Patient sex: F
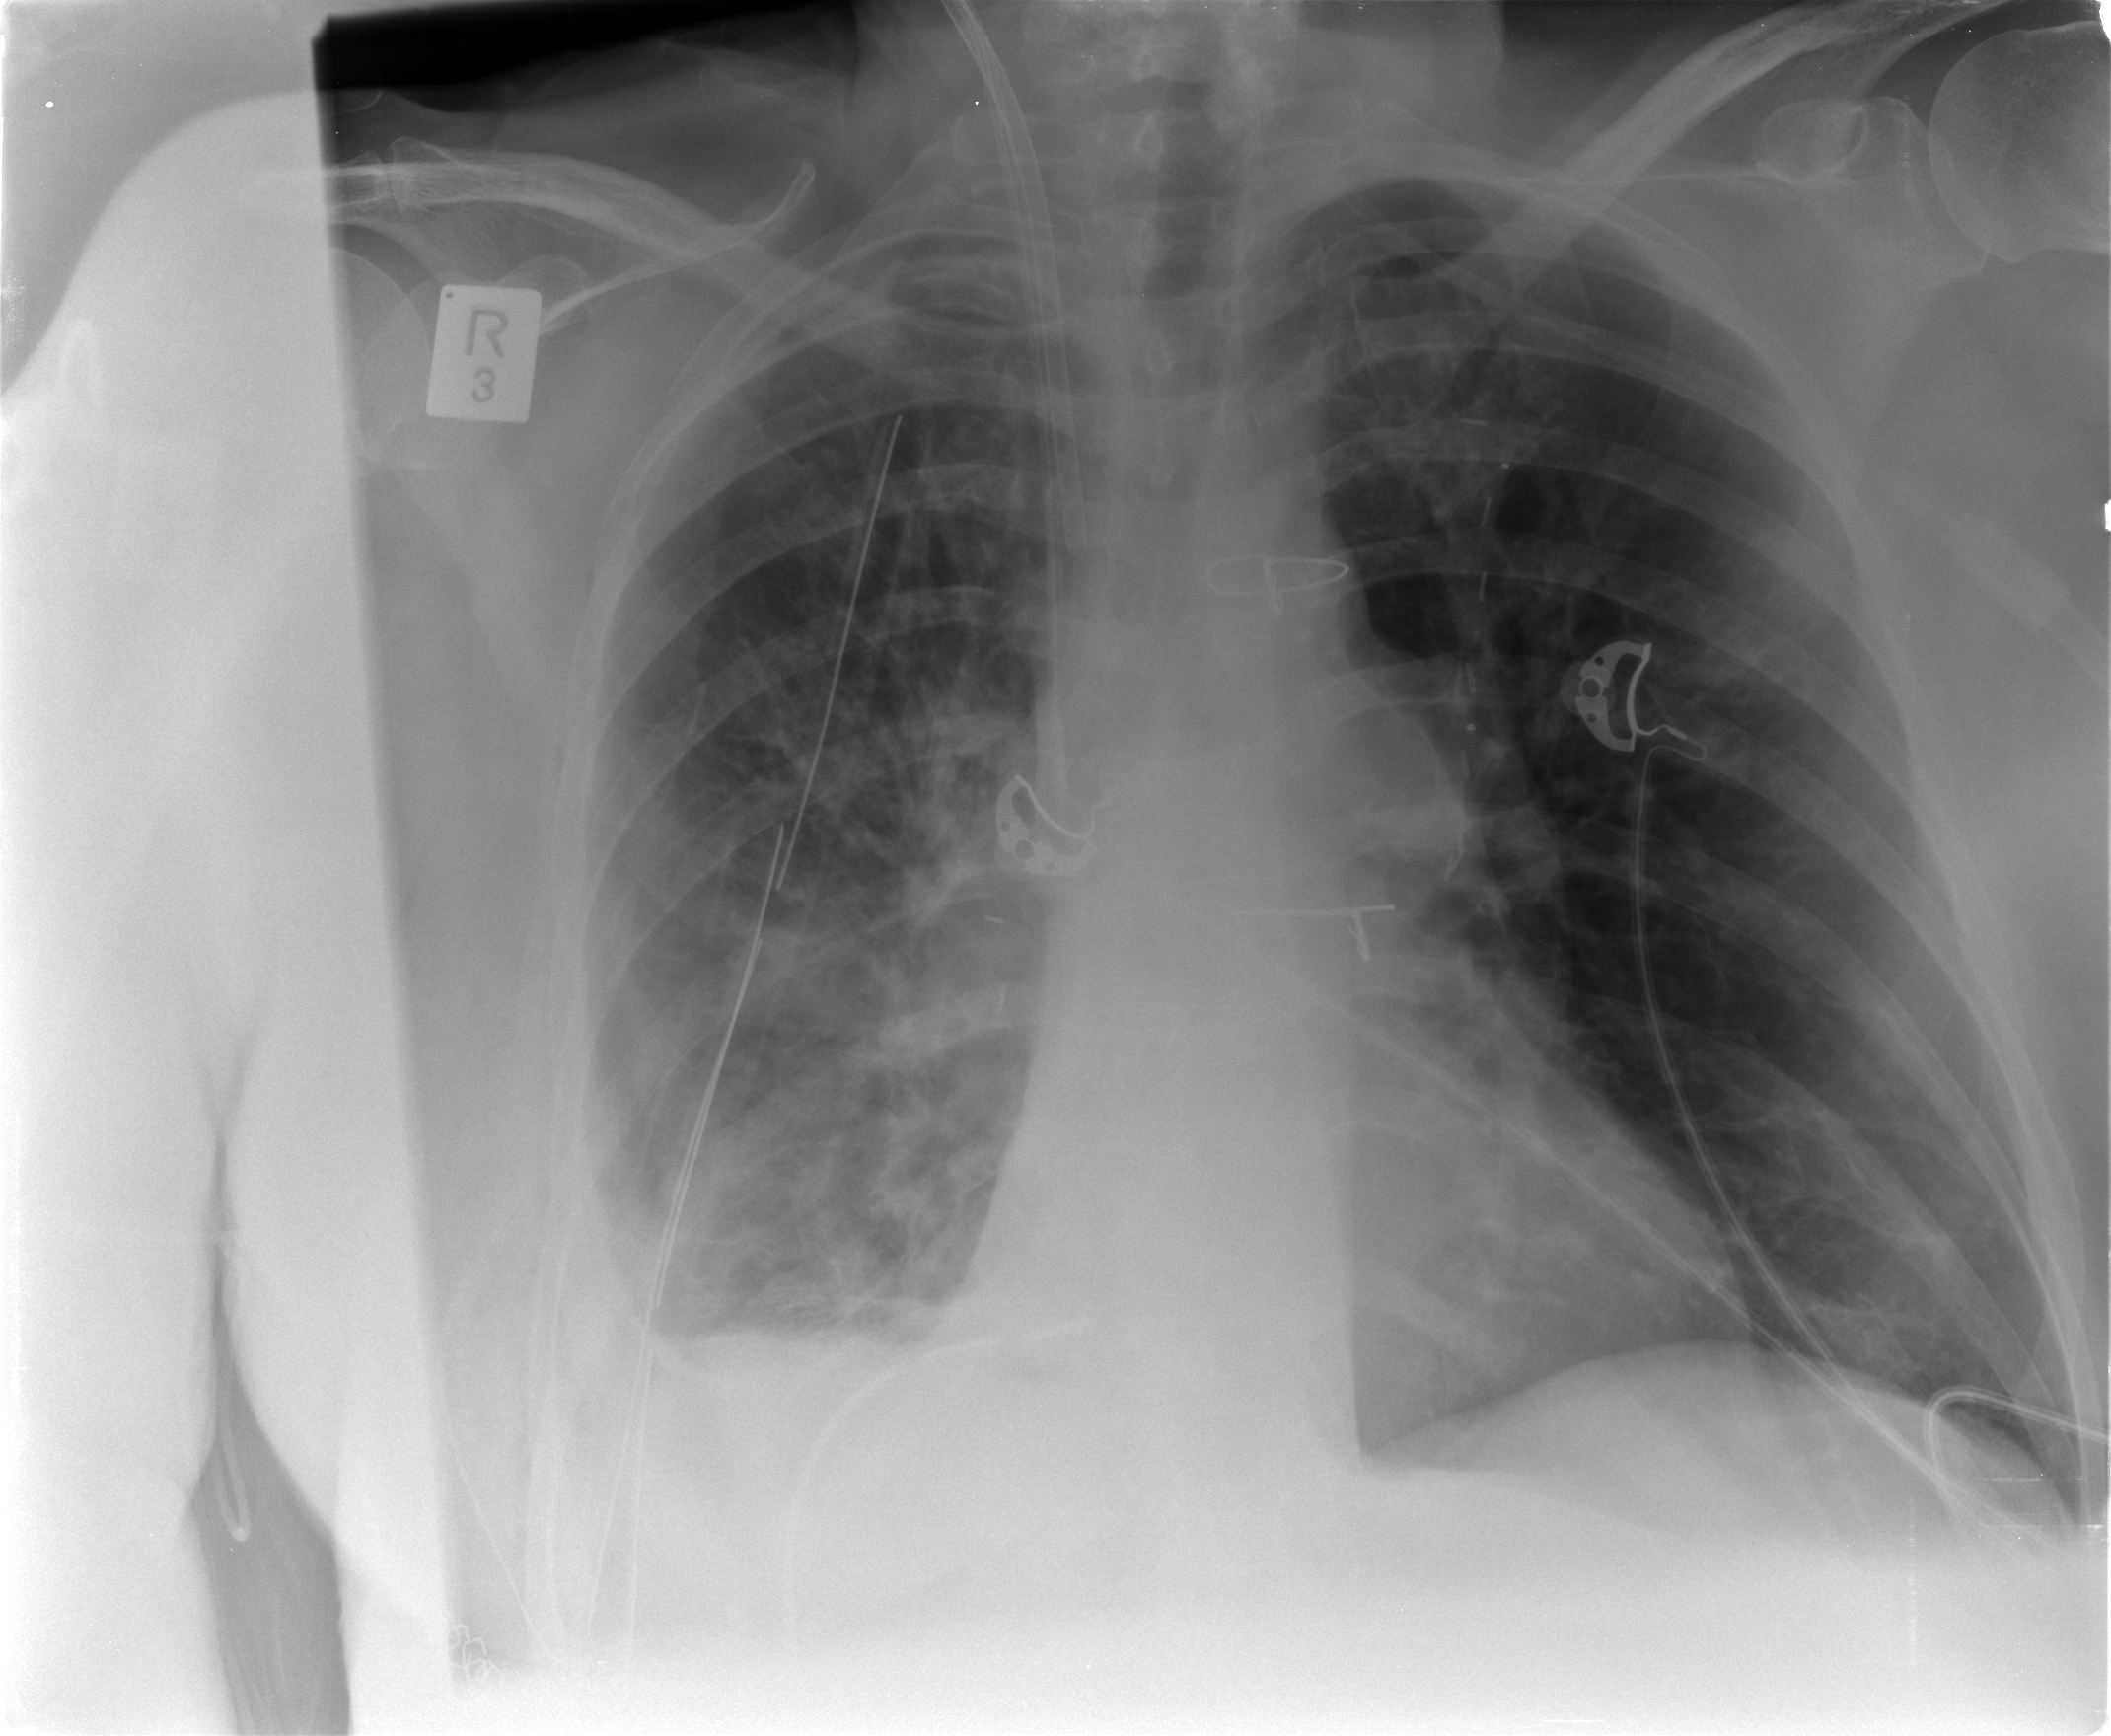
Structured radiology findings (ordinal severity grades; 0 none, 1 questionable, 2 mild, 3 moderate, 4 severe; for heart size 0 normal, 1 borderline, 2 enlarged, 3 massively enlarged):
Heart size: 0
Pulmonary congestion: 0
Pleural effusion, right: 2
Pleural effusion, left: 0
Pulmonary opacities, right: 2
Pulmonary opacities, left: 0
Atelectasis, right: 2
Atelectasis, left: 1